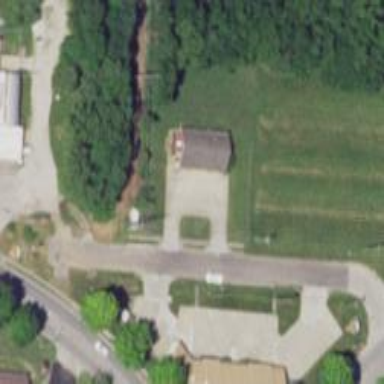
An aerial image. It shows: Veterinary facility.